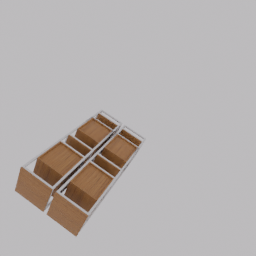
Label: furniture